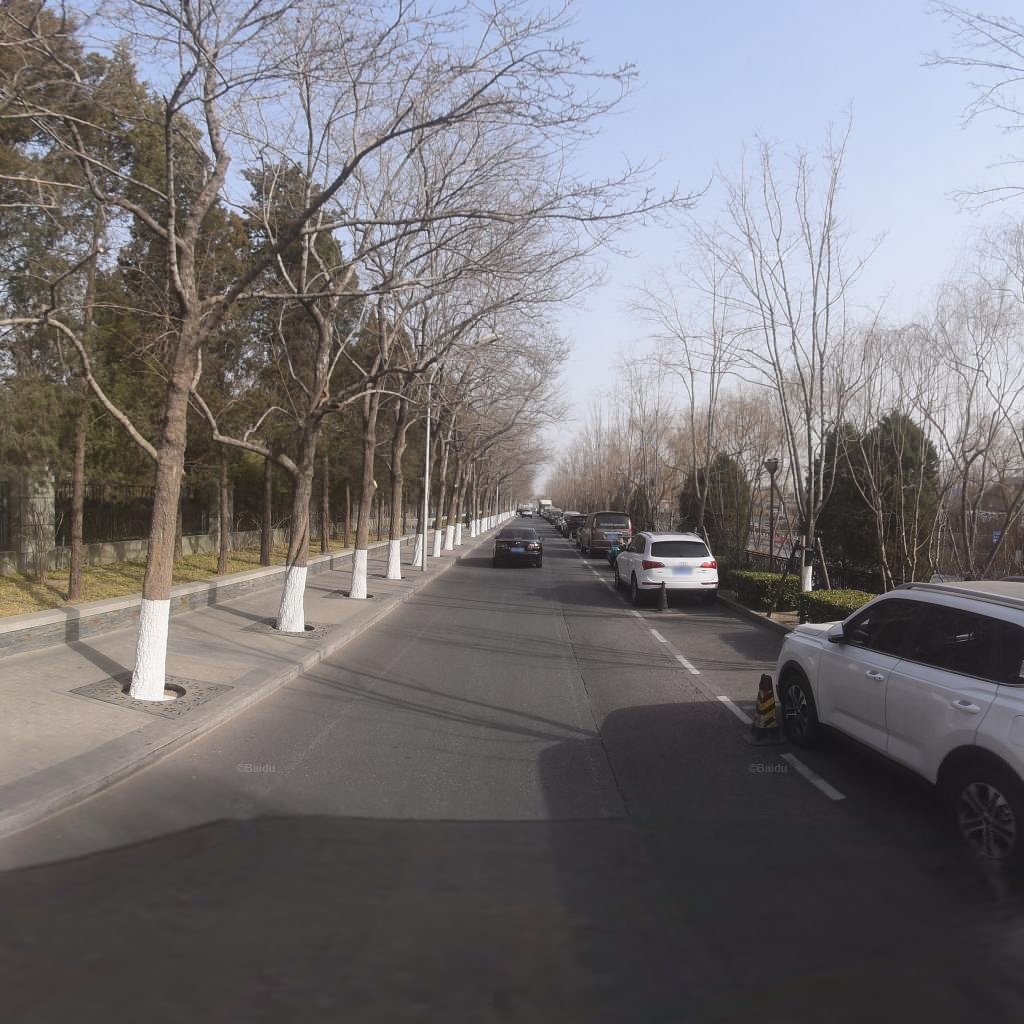
Region: Xicheng
Road damage annotations: longitudinal crack, longitudinal crack